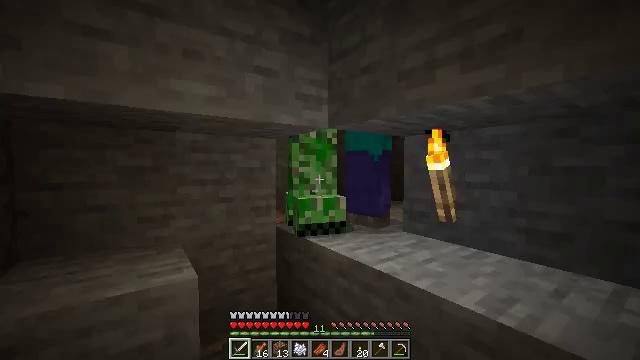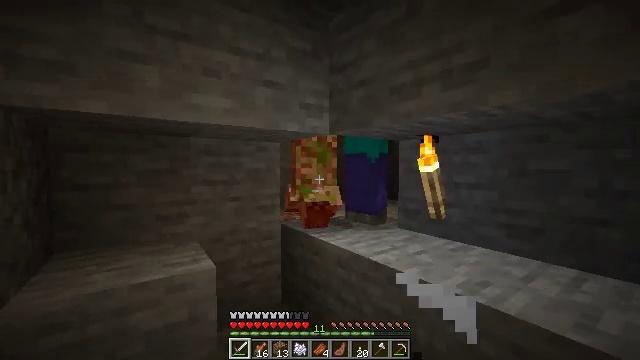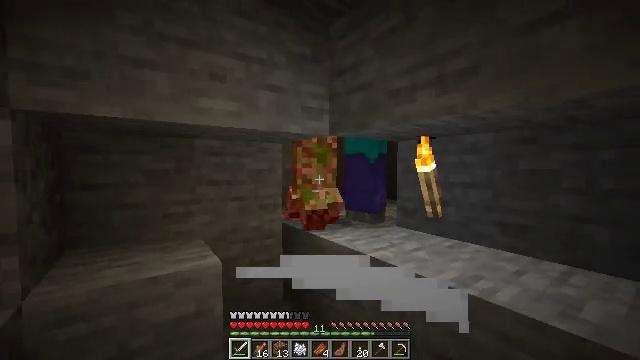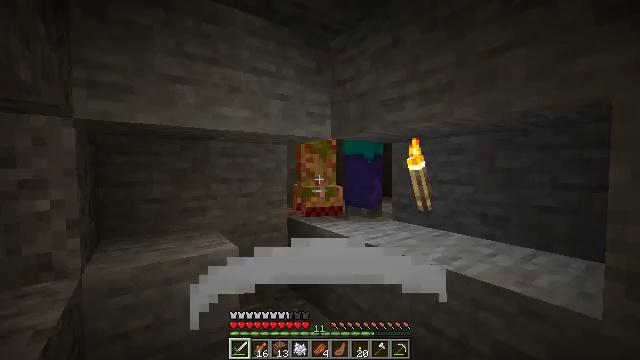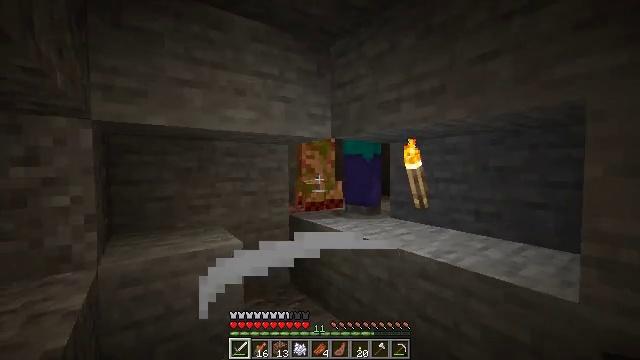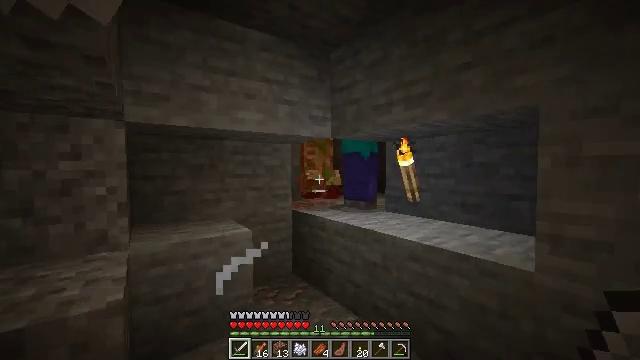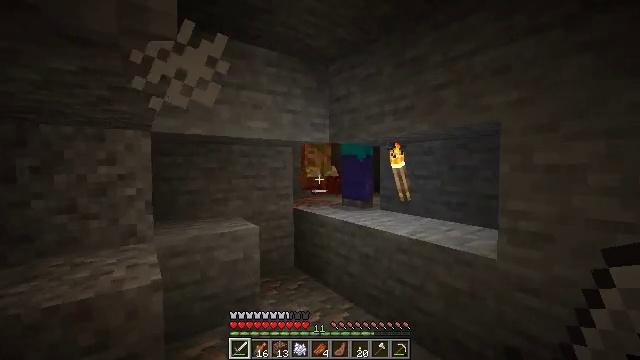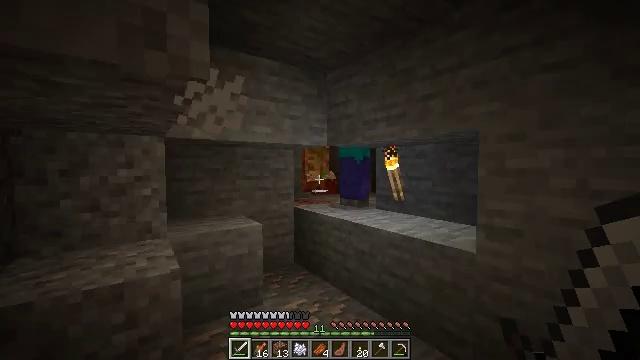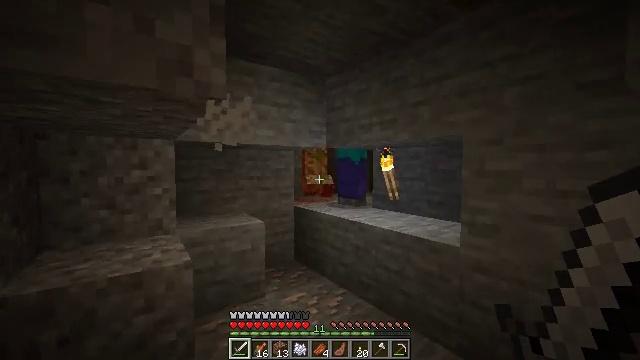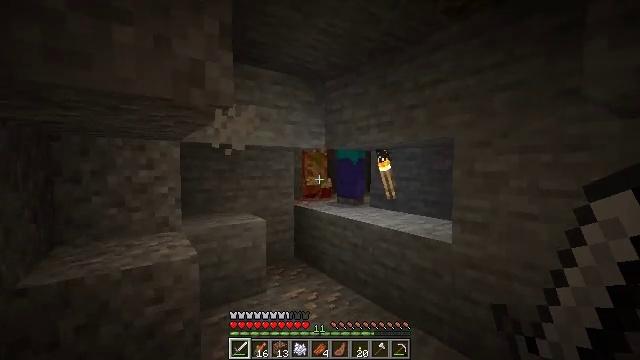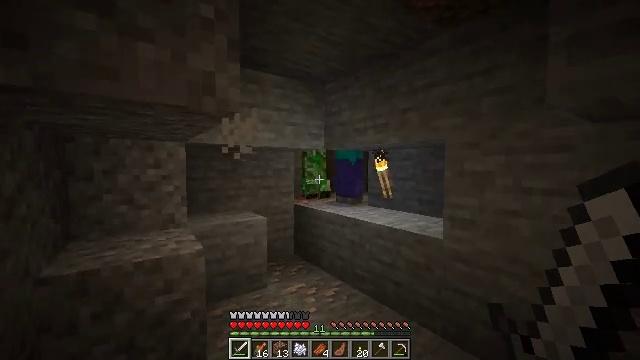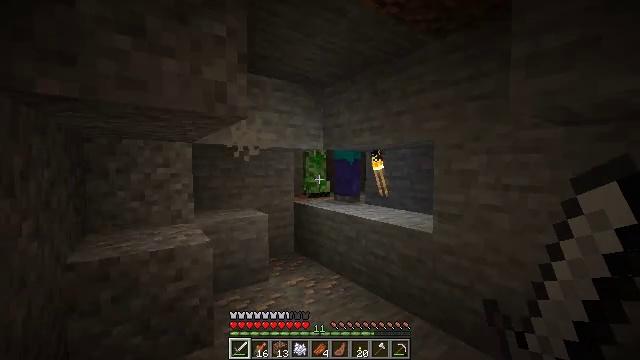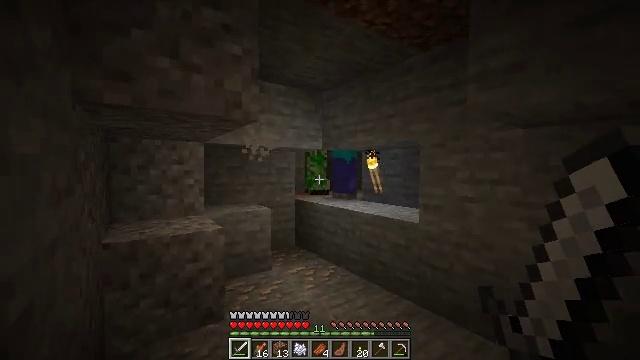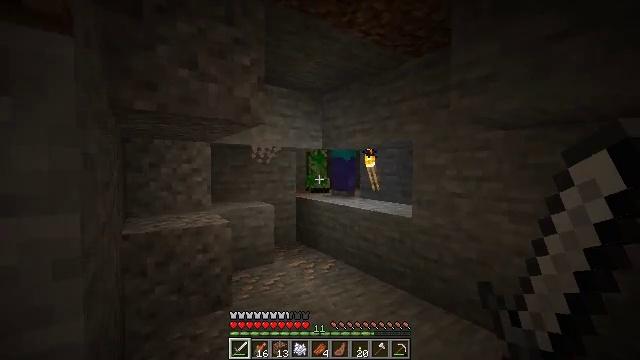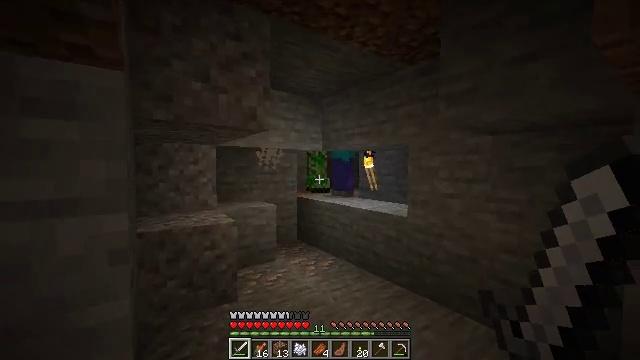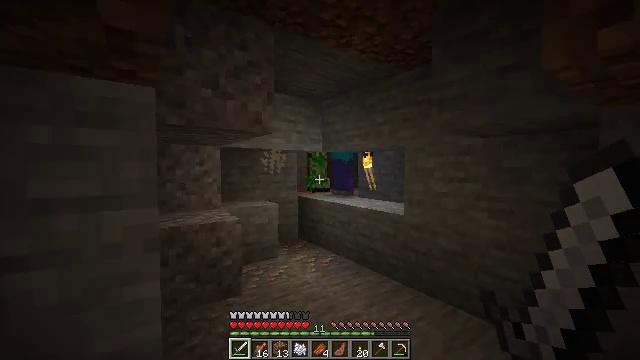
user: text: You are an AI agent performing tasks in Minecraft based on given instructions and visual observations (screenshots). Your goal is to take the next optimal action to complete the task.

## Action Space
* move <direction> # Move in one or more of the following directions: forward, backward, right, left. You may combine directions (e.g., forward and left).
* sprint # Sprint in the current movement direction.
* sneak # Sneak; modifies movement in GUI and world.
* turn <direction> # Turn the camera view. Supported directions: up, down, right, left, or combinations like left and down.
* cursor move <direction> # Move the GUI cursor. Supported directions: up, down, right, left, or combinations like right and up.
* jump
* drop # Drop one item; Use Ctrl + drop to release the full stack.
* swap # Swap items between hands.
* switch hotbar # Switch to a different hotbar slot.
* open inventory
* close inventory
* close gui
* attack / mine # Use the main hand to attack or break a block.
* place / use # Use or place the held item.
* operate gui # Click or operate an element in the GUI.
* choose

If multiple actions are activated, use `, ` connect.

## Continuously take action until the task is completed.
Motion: motion action
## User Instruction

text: Hunt the creeper.
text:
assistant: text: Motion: move back
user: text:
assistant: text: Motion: move back
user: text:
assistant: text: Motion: move back
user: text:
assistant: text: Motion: move back
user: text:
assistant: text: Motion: move back
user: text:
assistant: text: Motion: move back
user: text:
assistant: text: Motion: move back
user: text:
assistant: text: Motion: move back
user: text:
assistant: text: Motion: move back
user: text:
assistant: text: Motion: move back
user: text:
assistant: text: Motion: move back
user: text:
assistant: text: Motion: move back
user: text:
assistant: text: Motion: move back
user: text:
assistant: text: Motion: move back
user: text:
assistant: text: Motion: no_op
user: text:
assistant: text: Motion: no_op
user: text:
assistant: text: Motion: move forward
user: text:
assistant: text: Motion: move forward
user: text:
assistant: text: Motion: move forward
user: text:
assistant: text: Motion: move forward
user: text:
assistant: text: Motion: move forward
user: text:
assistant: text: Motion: move forward
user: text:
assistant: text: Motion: move forward
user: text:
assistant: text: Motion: move forward
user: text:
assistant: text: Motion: move forward
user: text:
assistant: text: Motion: move forward, jump
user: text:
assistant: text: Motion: move forward, jump
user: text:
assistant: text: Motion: move forward, jump
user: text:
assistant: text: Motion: move forward, jump
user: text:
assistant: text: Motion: move forward, jump